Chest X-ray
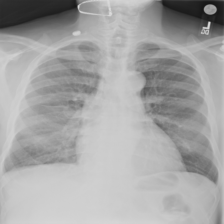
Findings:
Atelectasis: negative
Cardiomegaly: positive
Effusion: negative
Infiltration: positive
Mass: negative
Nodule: negative
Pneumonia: negative
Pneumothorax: negative
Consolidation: negative
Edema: negative
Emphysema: negative
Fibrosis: negative
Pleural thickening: positive
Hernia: negative